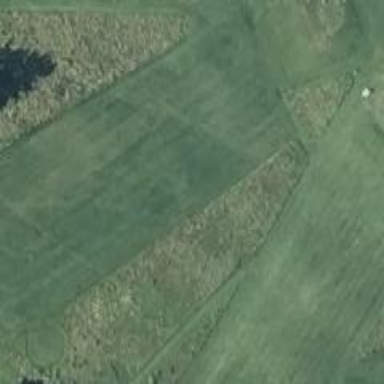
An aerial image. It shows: Golf rough area.